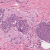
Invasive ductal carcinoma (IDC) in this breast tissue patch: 0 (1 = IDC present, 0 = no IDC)